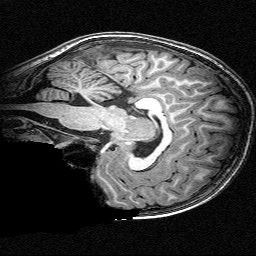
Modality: T1w
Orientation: sagittal
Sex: female
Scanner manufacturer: siemens
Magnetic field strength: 3 T
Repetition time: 2.3 s
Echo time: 0.00336 s